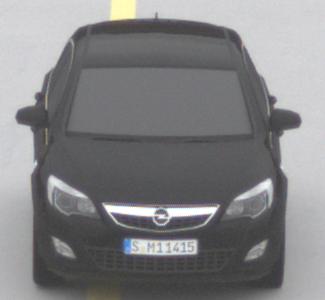
Make: Opel
Model: Astra 1.4 ecoFlex
Detailed model: Astra (J)
Model produced from: 2009/12
Model produced until: 2010/12
Doors: 5
Color: black
Road condition: dry road
Daytime: midday
Contrast: low contrast